Interaction volume radius: 10 \u00c5
Interaction volume height: 15 \u00c5
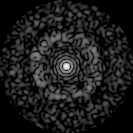
Disorder parameter: 0.8314